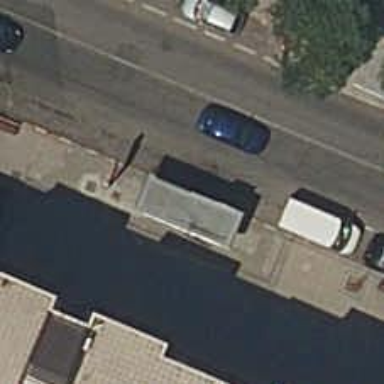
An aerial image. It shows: Fuel station.